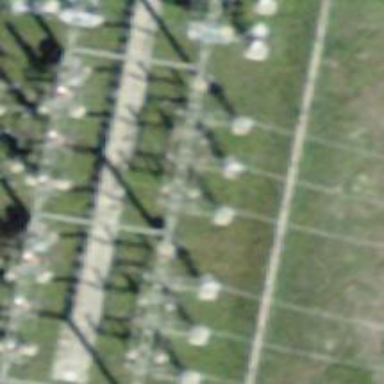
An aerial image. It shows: Insulator used in power systems.